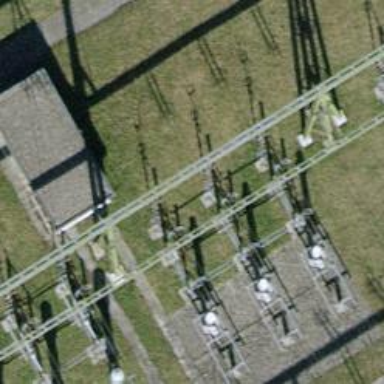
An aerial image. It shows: Insulator used in power systems.